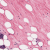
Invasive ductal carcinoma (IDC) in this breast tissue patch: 1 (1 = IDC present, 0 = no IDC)